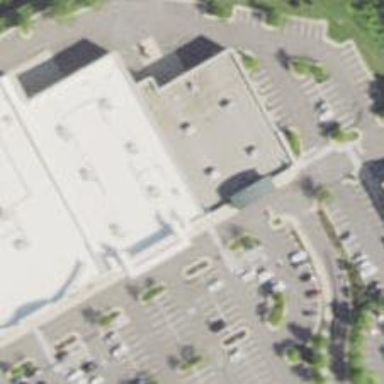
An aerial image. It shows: Retail building.